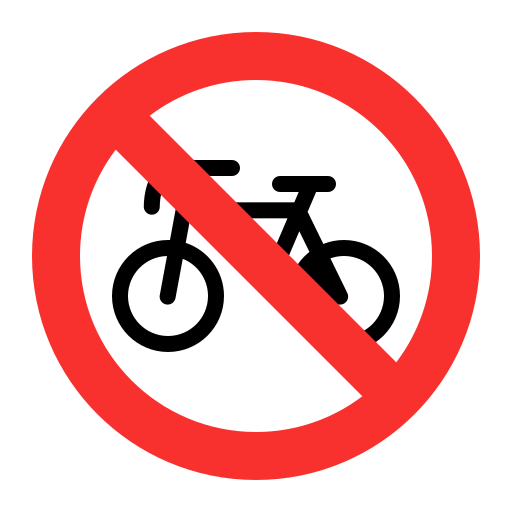
no bicycles flat